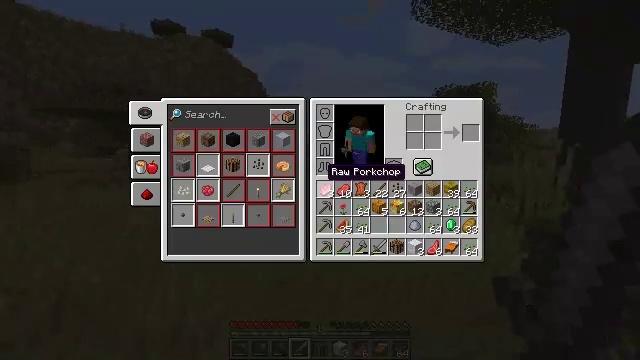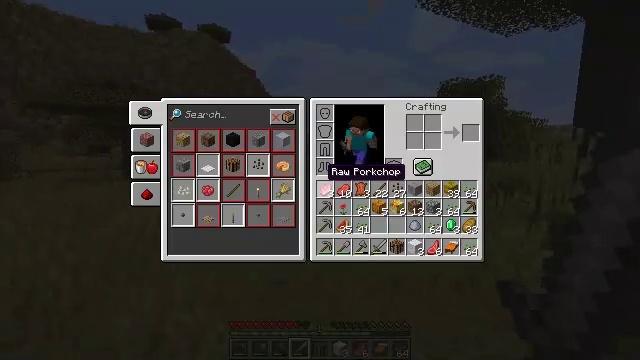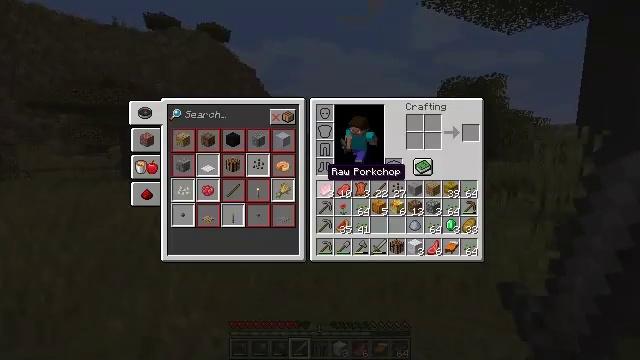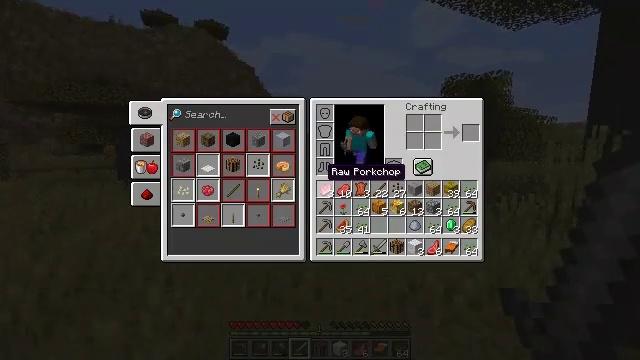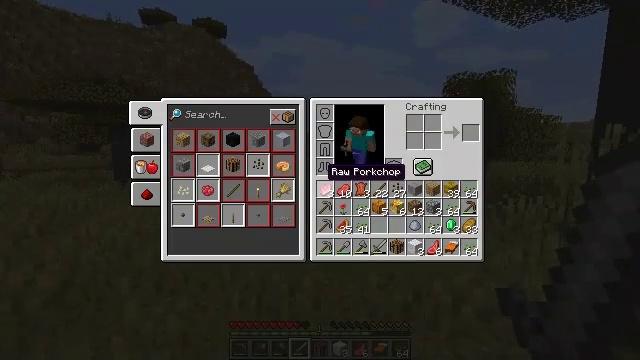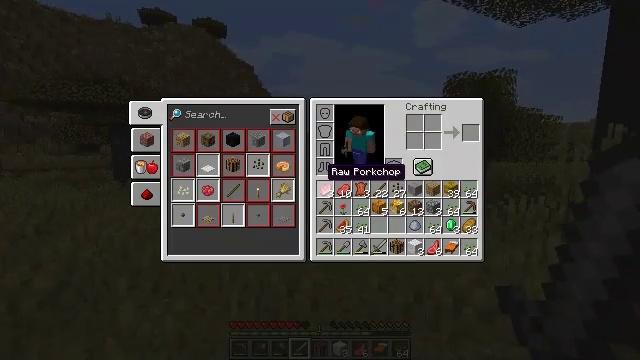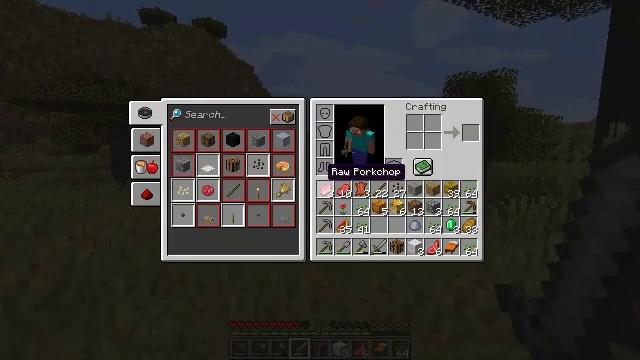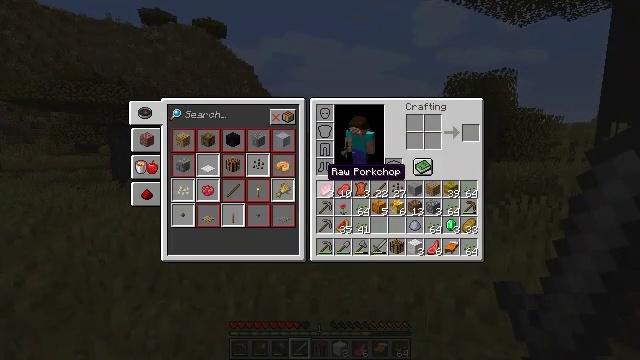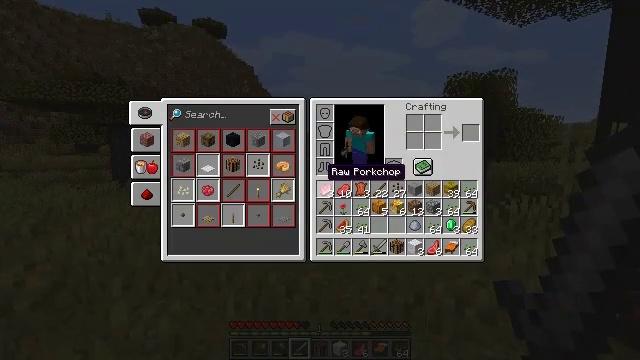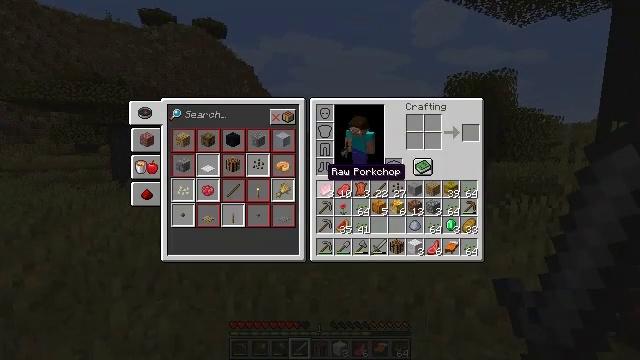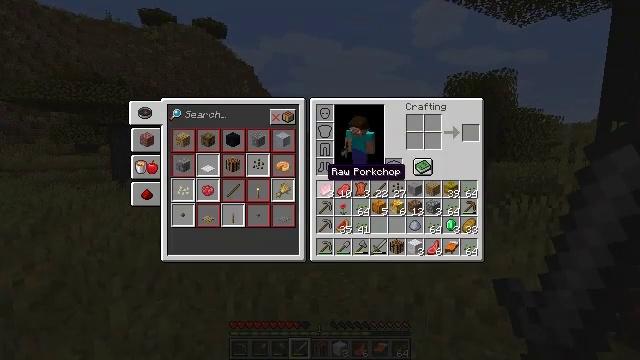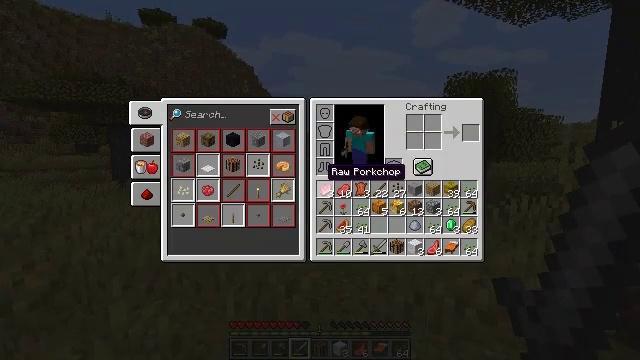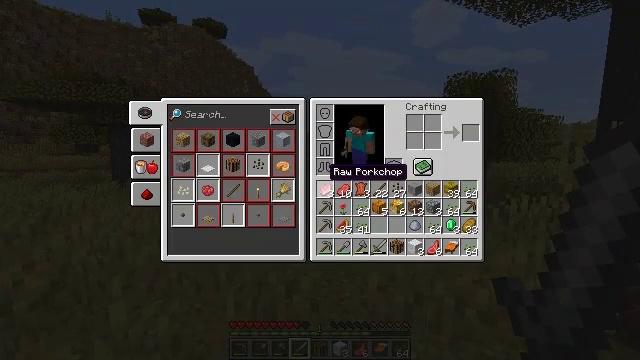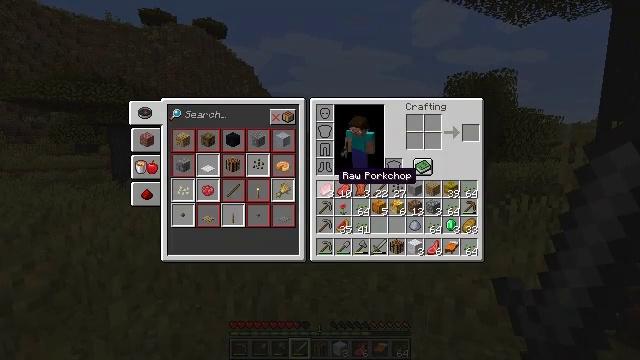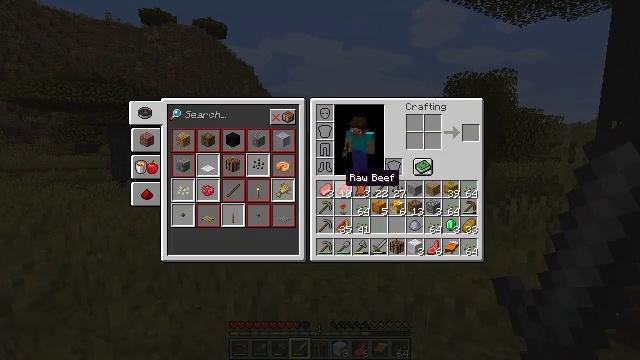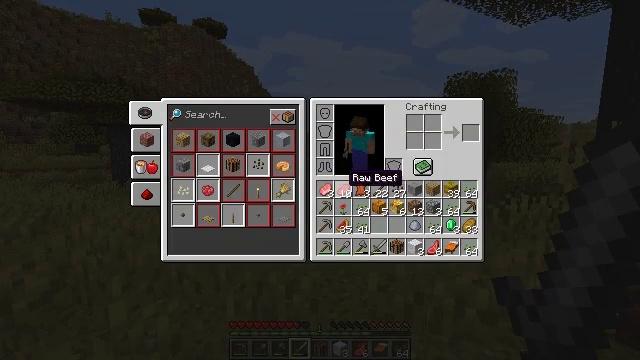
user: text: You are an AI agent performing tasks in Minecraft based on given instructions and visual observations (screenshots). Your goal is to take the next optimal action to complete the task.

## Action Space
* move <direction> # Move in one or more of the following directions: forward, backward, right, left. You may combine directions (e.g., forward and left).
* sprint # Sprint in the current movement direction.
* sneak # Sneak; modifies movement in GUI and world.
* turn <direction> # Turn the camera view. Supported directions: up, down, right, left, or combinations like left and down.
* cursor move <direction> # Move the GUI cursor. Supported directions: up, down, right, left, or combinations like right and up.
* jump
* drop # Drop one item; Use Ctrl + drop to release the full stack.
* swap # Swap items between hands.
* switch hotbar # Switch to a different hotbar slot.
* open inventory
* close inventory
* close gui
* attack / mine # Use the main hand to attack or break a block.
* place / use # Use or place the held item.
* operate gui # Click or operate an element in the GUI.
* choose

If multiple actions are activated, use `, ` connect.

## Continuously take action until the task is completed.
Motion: motion action
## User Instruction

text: Clear the melon stem from the farmland.
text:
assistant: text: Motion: close inventory
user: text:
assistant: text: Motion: open gui
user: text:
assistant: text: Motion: no_op
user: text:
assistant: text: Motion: no_op
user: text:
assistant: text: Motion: no_op
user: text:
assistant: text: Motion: no_op
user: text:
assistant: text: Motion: no_op
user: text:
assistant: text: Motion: no_op
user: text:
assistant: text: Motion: no_op
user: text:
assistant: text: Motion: no_op
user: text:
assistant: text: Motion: no_op
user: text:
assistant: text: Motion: no_op
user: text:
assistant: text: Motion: cursor move right
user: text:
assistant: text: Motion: no_op
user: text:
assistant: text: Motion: no_op
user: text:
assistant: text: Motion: no_op
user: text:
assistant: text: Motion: cursor move right
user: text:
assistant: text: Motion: cursor move right
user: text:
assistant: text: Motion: cursor move right
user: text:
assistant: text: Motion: no_op
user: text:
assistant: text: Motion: cursor move right
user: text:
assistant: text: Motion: no_op
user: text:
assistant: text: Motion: no_op
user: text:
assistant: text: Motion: no_op
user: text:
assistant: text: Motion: no_op
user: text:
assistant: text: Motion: no_op
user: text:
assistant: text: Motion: no_op
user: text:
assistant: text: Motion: no_op
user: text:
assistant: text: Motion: no_op
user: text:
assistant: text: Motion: close gui